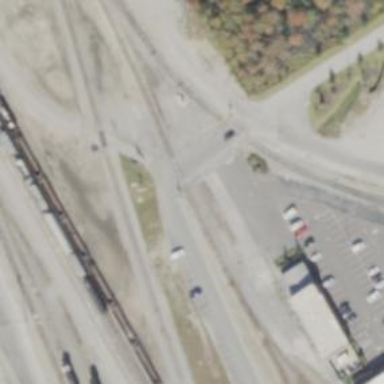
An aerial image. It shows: Railway yard used for servicing trains.